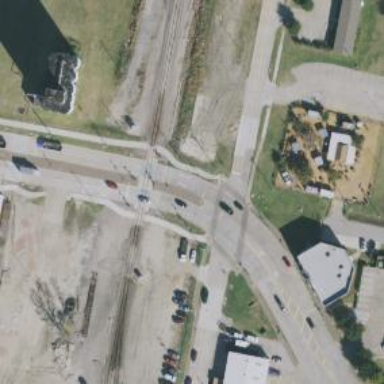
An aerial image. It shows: Railway level crossing.